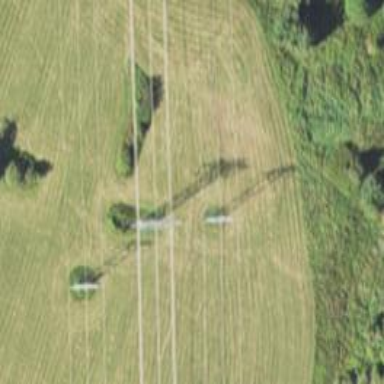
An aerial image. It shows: Power tower.